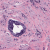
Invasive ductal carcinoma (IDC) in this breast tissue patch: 1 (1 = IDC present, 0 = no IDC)